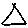
Label: triangle